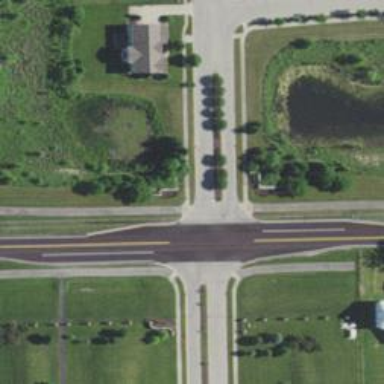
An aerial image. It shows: Uncontrolled road crossing.